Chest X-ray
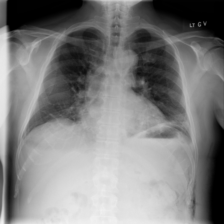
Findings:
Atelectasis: positive
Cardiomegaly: negative
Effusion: positive
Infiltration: negative
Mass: positive
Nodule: negative
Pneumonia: negative
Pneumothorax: negative
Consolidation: positive
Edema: negative
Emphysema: negative
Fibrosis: negative
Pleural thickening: positive
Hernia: negative